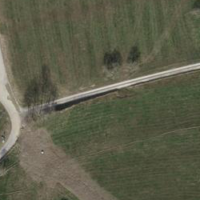
EUNIS habitat code: 52
Species observed at this site:
Picus viridis
Milvus migrans